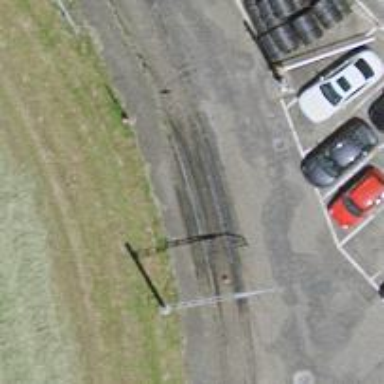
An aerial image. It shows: Single railway track with electrified contact line. It is spur track.